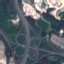
Label: Highway